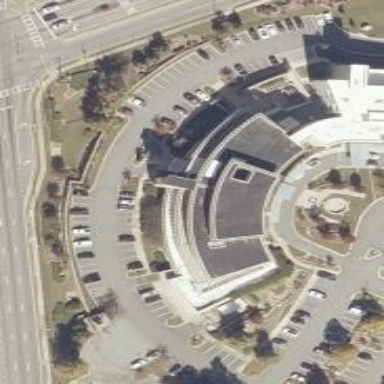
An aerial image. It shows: Healthcare facility identified as hospital.